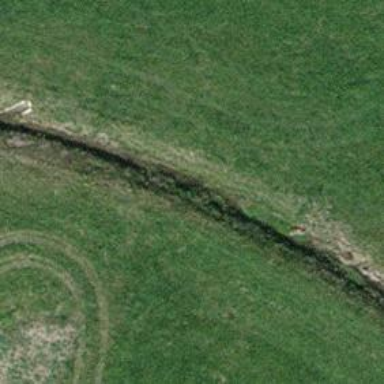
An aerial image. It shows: Ditch in the surroundings.